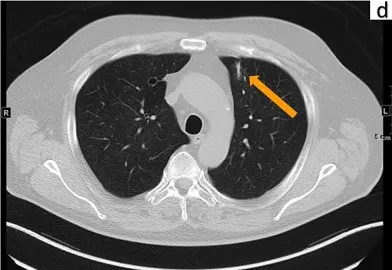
(D) Complete resolution of the lung metastasis with residual dystelectasis (arrow) at three months after the first and only dose of ipilimumab plus nivolumab.
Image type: radiology (ct)